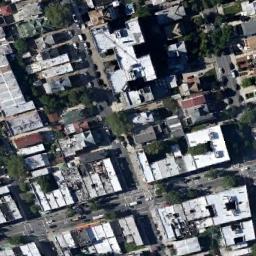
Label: dense_residential